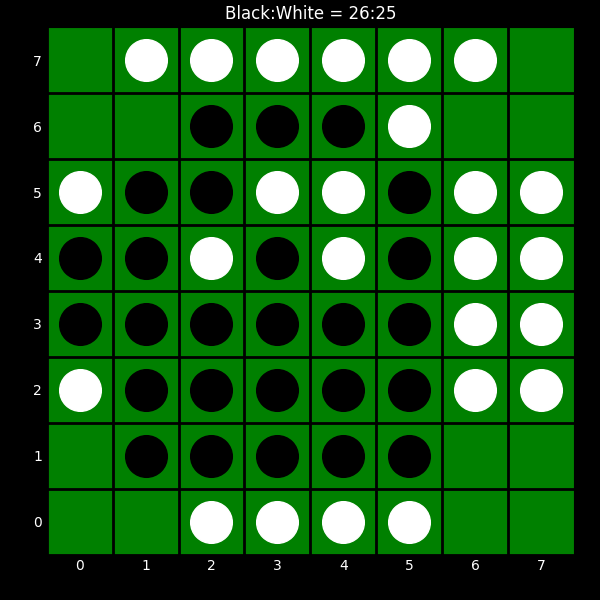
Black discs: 26
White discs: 25